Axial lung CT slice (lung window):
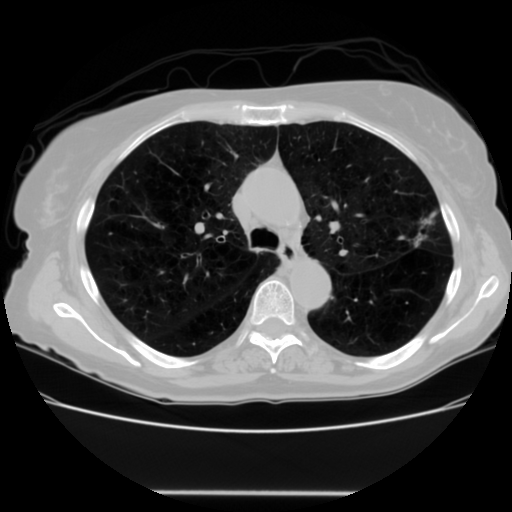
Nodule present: no